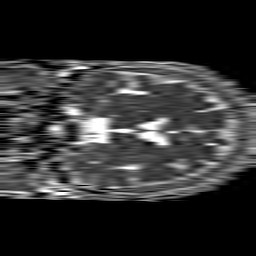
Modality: ADC
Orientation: coronal
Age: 48
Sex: female
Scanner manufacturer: philips
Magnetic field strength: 1.5 T
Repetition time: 4.6 s
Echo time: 0.08941 s